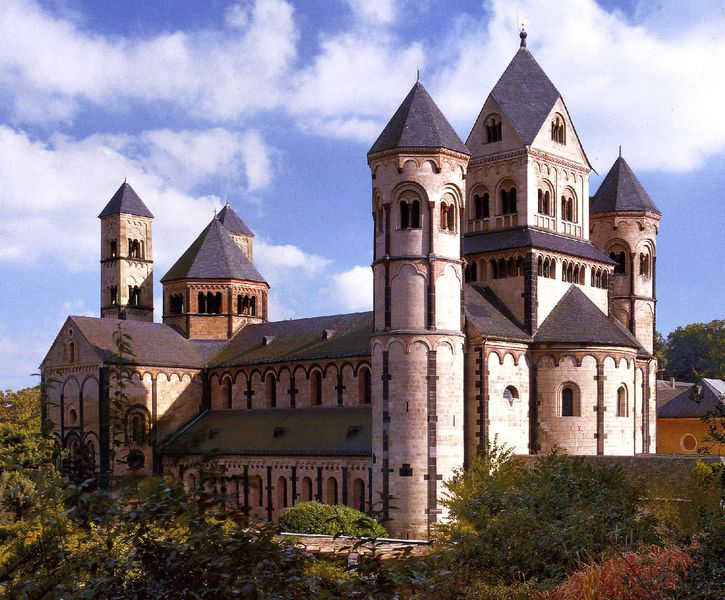
Titel: Maria Laach, Münster
Standort: Maria Laach (EU - D - RP)
Schlagwörter: baum, himmel, schatten, wolken, bäume, landschaft, fenster, hell, licht, weiss, dach, gebäude, schloss, wolke, architektur, stein, natur, kirche, gotik, wald, turm, garten, bogen, fassade, dächer, mauer, rundbogen, spitz, foto, fotografie, bögen, burg, kloster, türme, dom, sonnig, kathedrale, langhaus, kirchenschiff, obergaden, querhaus, seitenschiff, romanik, chor, kapelle, abtei, bauwerk, aufbau, zweiturmfassade, blendbogen, vierungsturm, treppentürme, sechseckig, blendbögen, kirchenbau, kirchenfenster, schieferdach, gedrungen, dreiturmfassade, footo